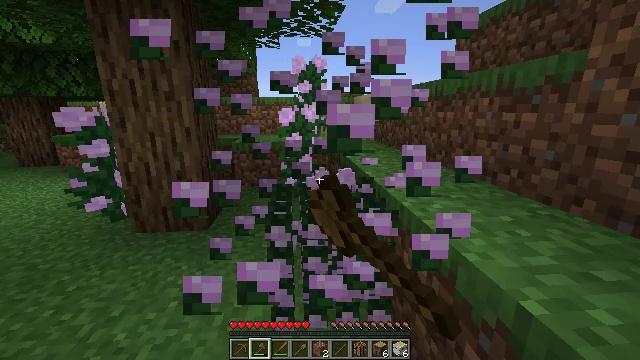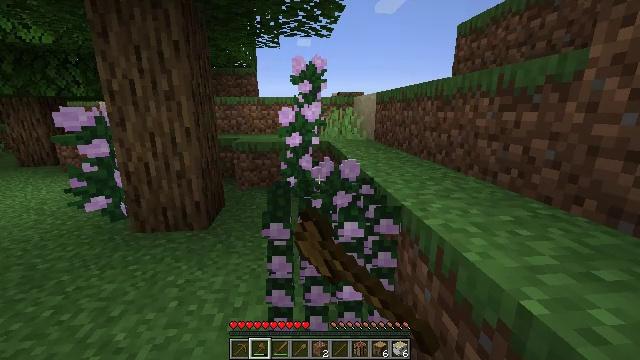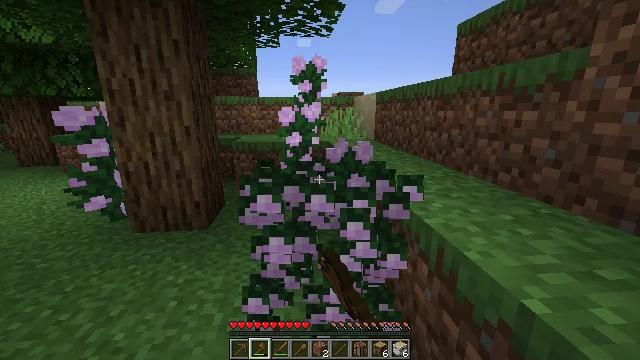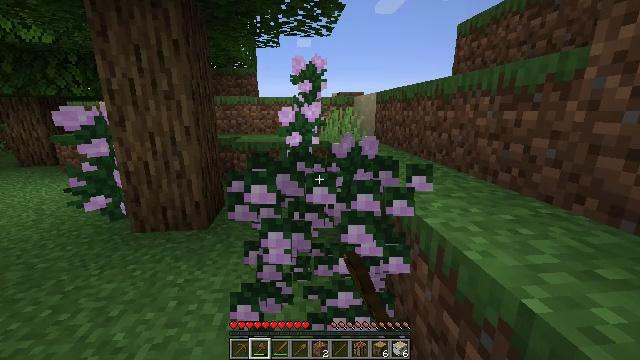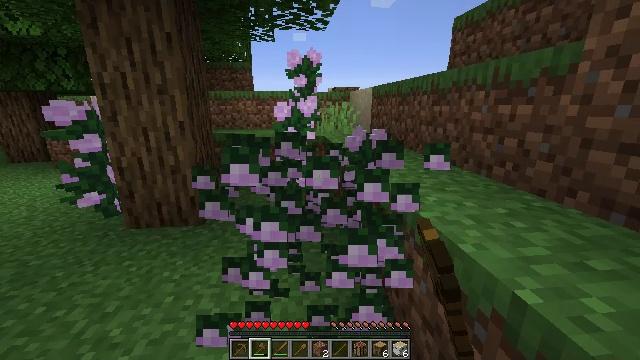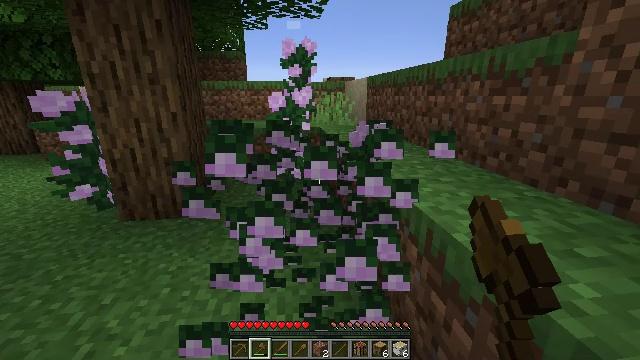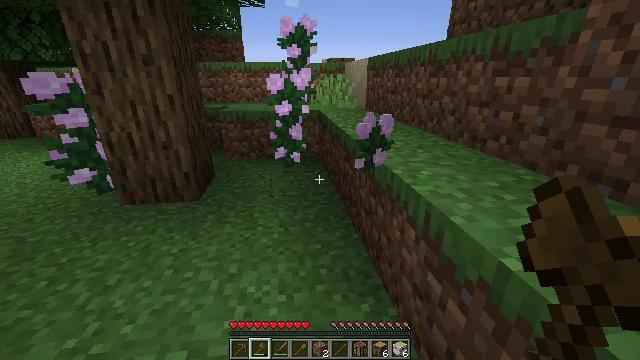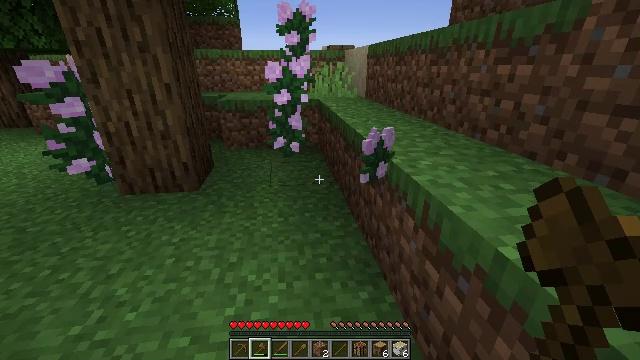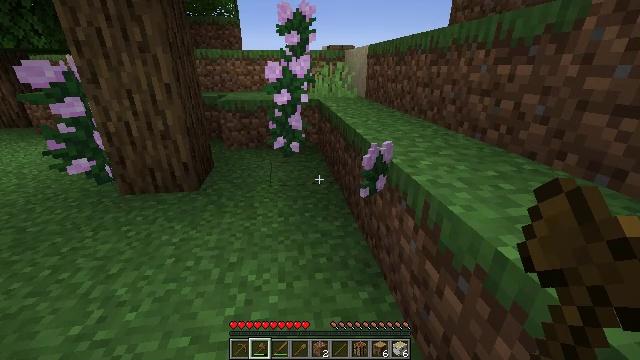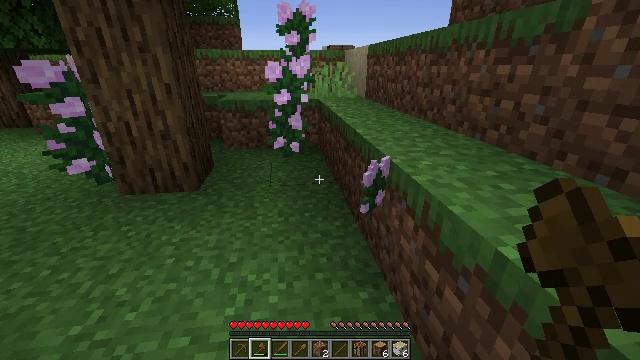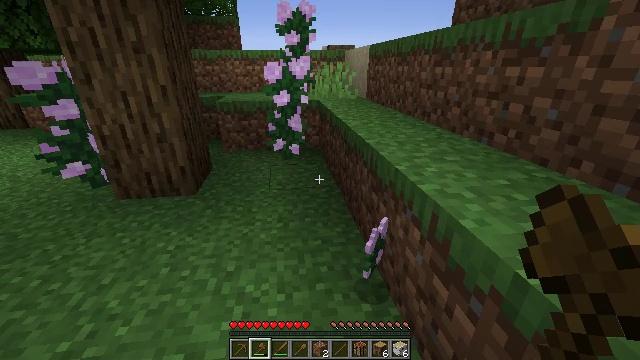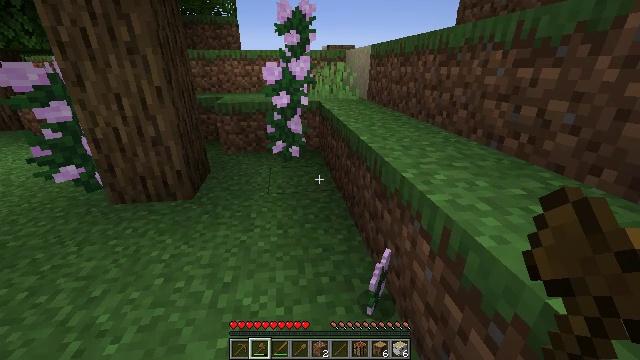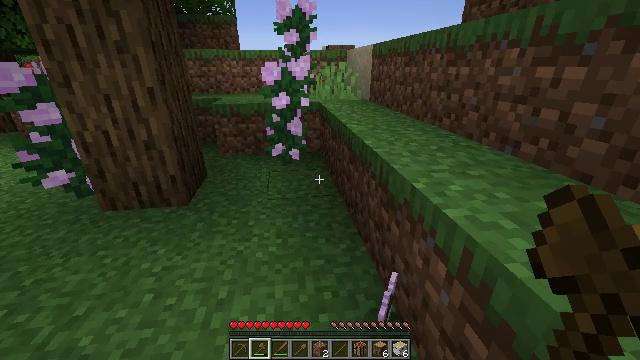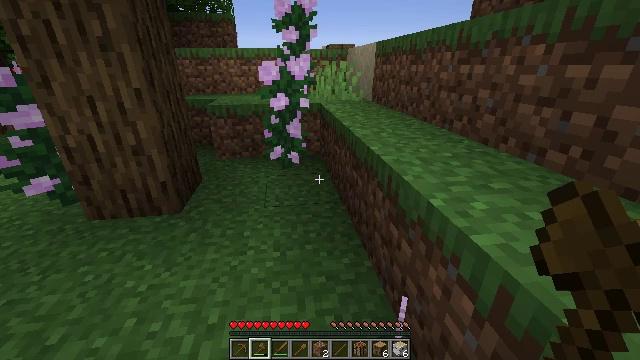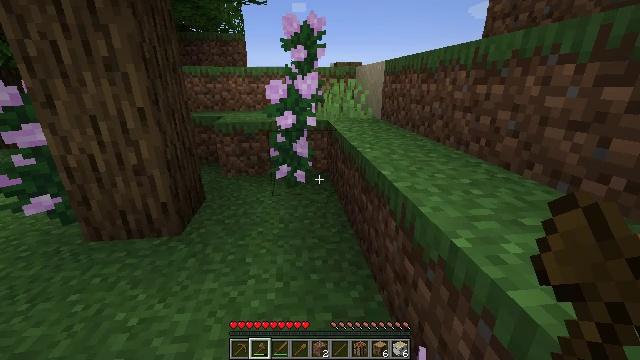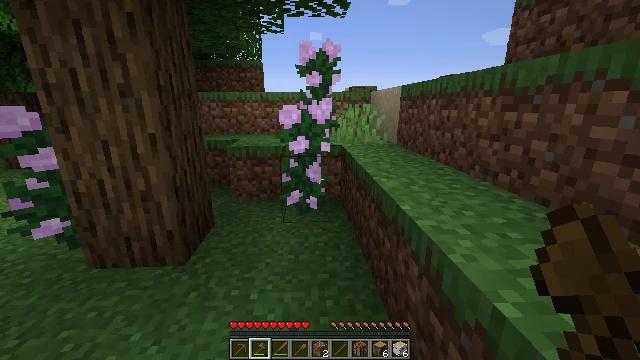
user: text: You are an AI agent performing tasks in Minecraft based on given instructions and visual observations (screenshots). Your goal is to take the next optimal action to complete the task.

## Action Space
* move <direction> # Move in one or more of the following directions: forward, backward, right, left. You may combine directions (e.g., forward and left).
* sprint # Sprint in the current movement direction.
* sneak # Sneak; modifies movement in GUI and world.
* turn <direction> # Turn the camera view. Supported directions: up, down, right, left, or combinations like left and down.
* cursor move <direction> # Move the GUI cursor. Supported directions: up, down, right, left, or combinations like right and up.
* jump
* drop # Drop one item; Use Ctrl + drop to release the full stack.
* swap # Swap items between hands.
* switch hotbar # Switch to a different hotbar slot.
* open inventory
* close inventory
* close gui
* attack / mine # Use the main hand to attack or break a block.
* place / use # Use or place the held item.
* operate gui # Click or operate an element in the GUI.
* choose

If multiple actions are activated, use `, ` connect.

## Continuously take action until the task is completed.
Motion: motion action
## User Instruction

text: Collect peony flowers for dye.
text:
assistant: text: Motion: attack / mine
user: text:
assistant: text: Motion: attack / mine
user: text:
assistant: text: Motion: attack / mine
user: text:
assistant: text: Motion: turn down
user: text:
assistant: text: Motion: turn right and down
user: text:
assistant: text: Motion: turn down
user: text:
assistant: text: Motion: turn down
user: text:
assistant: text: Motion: no_op
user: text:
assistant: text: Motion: no_op
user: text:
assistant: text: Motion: move forward
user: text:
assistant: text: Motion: move forward
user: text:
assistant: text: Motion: move forward
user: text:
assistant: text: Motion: move forward
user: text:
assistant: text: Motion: move forward, turn left and up
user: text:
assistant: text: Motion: move forward, turn left and up
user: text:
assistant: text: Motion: move forward, turn up
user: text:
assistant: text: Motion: move forward, turn up
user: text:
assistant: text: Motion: move forward, turn up
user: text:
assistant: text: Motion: move forward
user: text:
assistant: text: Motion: move forward
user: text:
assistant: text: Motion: move forward
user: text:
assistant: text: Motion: move forward, attack / mine
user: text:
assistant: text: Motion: attack / mine
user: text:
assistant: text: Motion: attack / mine
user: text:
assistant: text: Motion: attack / mine
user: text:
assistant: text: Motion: attack / mine
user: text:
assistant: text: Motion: attack / mine
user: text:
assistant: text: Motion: attack / mine